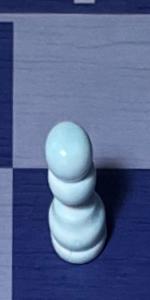
Label: Pawn_White